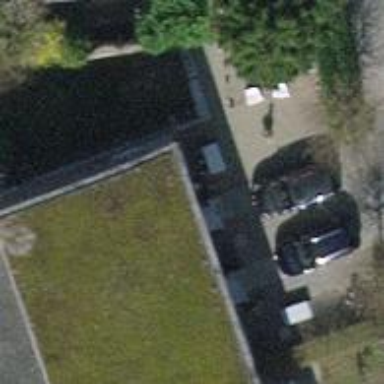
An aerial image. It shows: Terrace building.